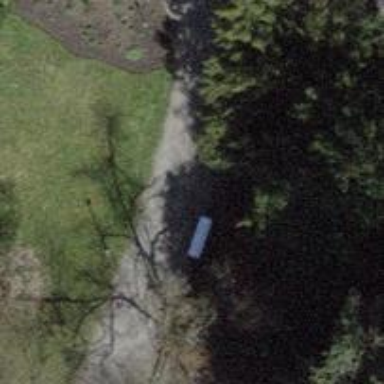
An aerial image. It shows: White bench.